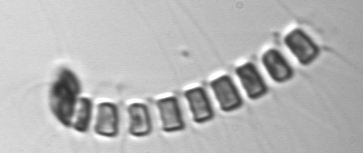
Label: Chaetoceros